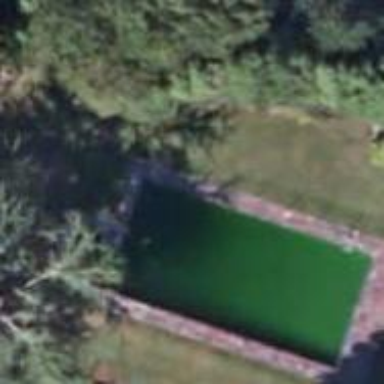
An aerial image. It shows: Swimming pool located in leisure land.